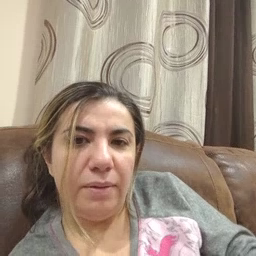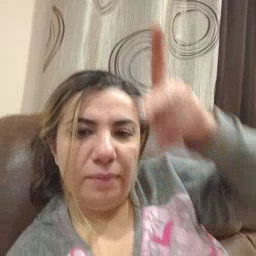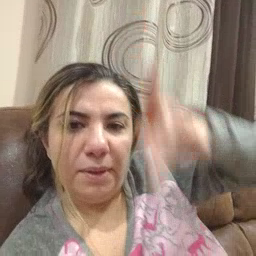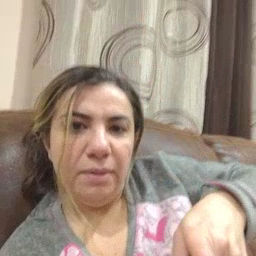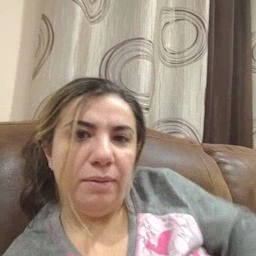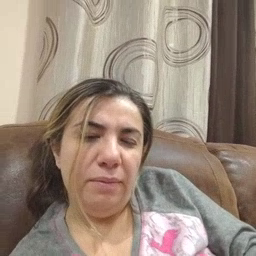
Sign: person